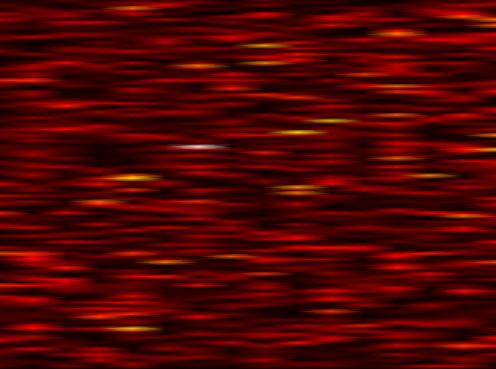
Label: WOLA